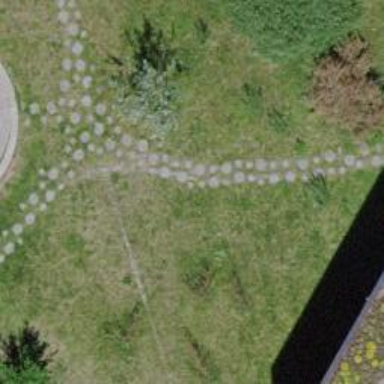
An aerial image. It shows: Footway.